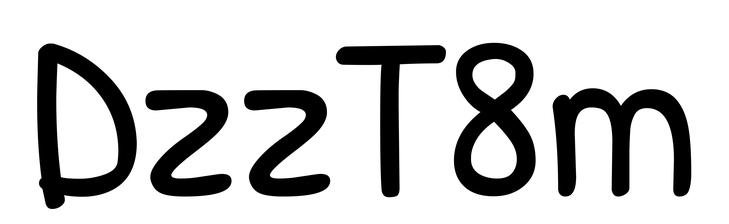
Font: PatrickHand-Regular